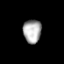
Tissue: prostate
Cell type: Epithelial cells
Senescence score: 0.3436
Nuclear area (px): 417
Mean DAPI intensity: 171.137